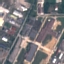
Land use / land cover: Industrial